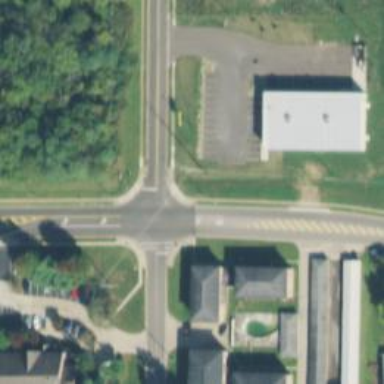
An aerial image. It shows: Uncontrolled road crossing.